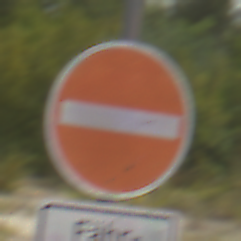
Verkehrszeichen: VerbotDerEinfahrt
Zusatzzeichen unten: SonstigeFahrzeugePersonengruppenFrei4
Umgebung: Outdoor, Suburban
Tageszeit: Midday
Wetter: PartlyCloudy
Licht: Natural
Jahreszeit: Summer
Kontrast: HighContrast